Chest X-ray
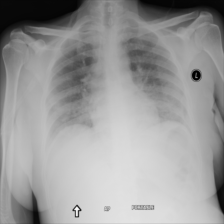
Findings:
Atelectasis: negative
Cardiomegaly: negative
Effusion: negative
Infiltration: positive
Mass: negative
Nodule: negative
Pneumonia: negative
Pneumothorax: negative
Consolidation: negative
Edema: negative
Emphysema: negative
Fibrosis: negative
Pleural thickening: negative
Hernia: negative